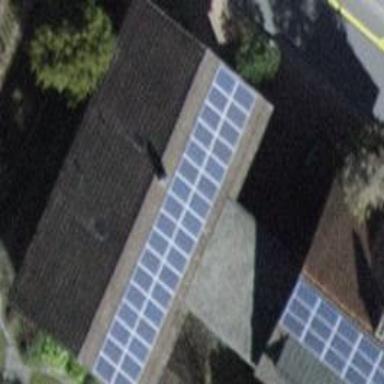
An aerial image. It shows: Small solar photovoltaic panel generator on the roof of building.